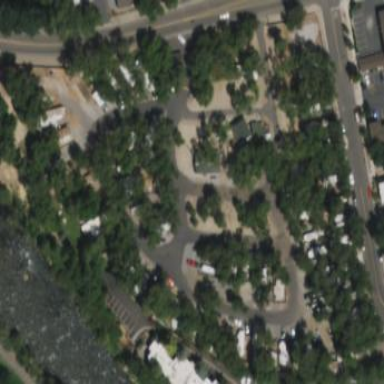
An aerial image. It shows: Caravan site for tourism.